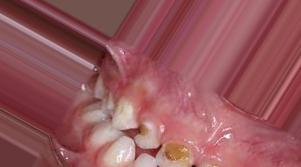
Condition: Caries